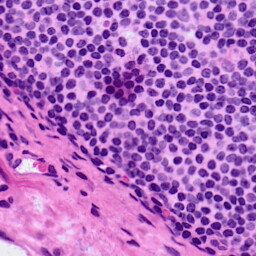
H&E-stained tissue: LymphNode